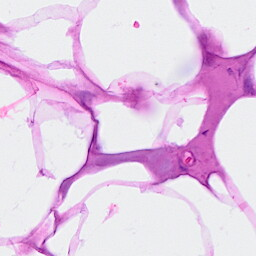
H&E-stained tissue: Breast